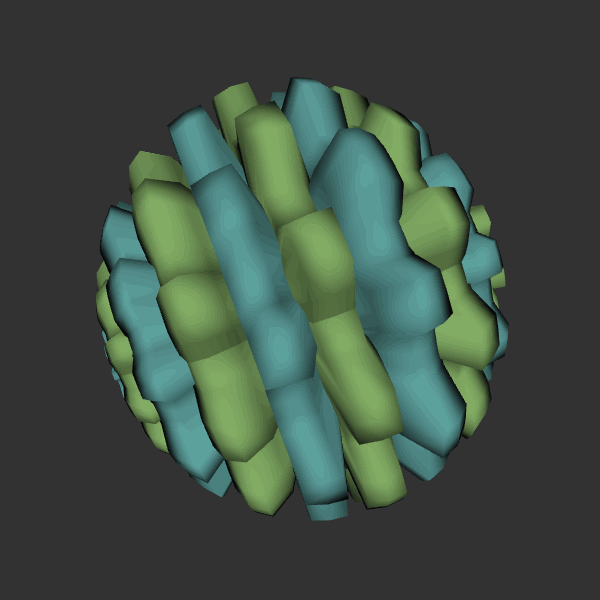
Background: dark